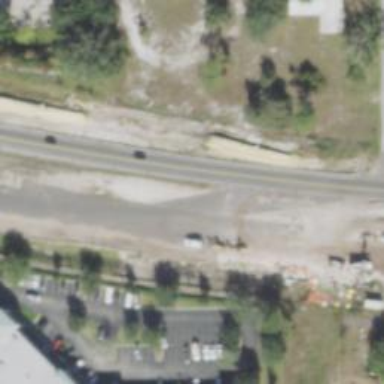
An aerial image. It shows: Asphalt trunk road with sidewalk on the left.